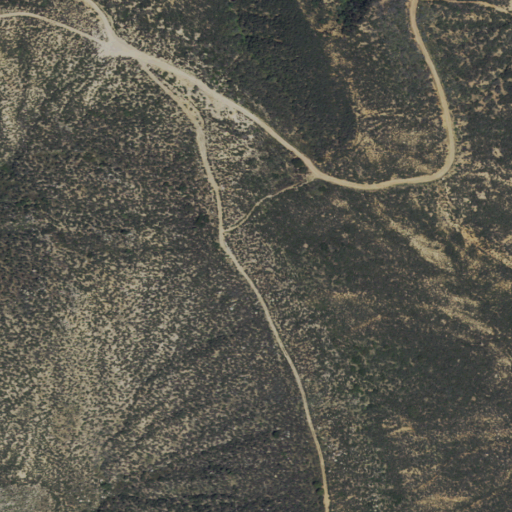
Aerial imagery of mountain in California named Claremont containing only shrub